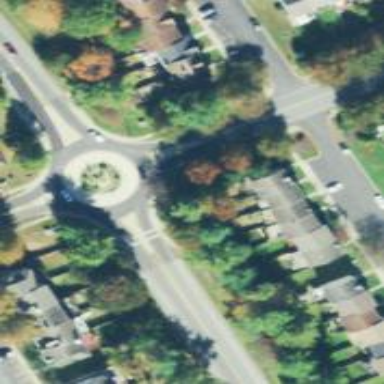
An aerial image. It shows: Tertiary road leading to roundabout.